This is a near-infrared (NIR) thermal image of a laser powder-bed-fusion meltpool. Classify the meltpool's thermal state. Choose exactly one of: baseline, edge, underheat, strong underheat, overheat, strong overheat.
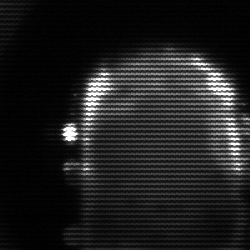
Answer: baseline